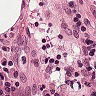
Metastatic tissue present: no